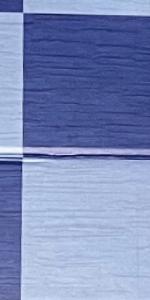
Label: Empty